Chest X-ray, PA view. Patient: 55 years old, sex M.
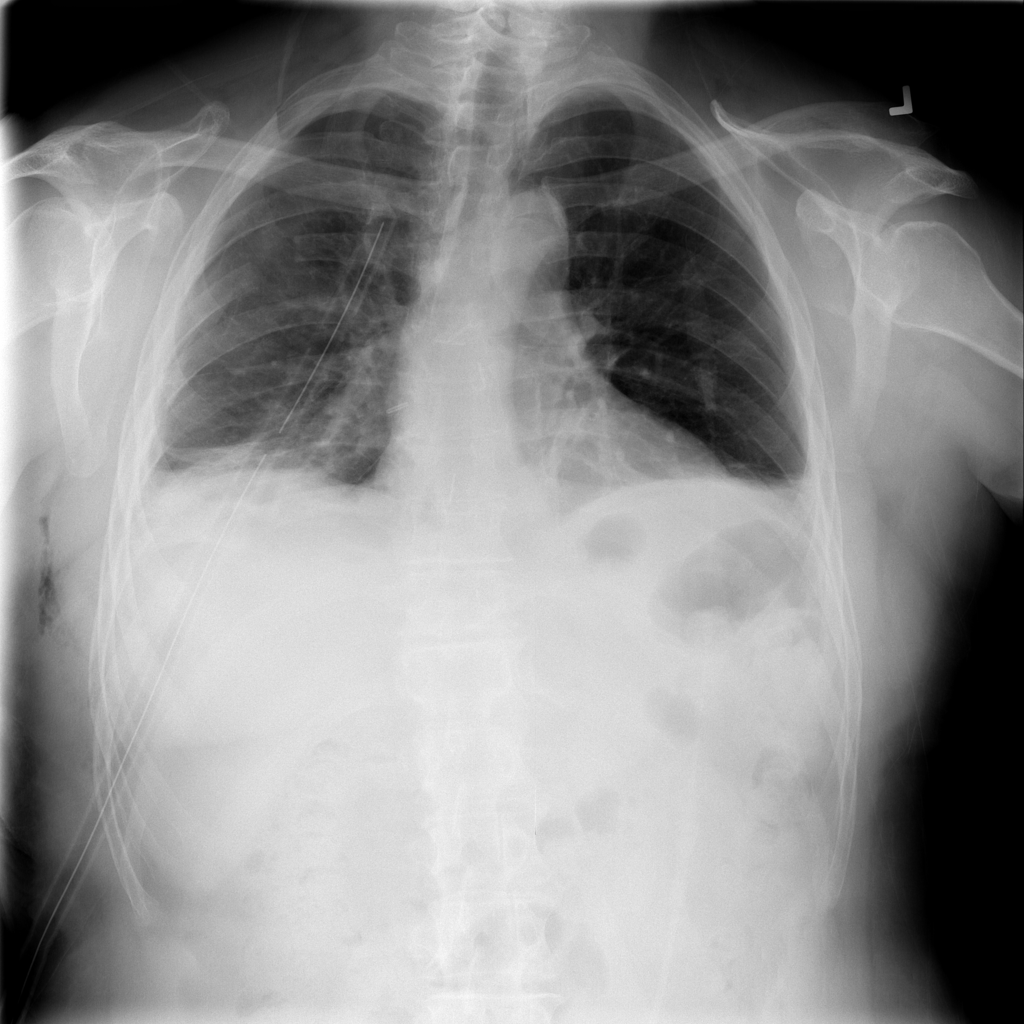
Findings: Pneumothorax